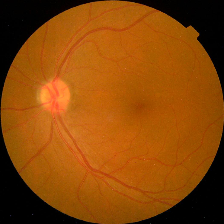
Diabetic retinopathy grade: No DR